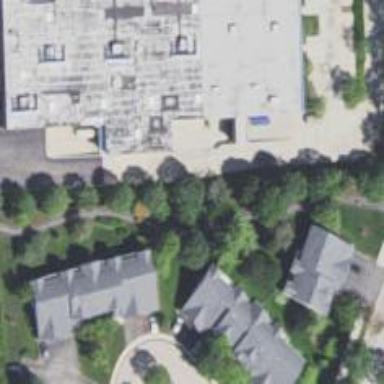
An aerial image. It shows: Alley classified as service road.